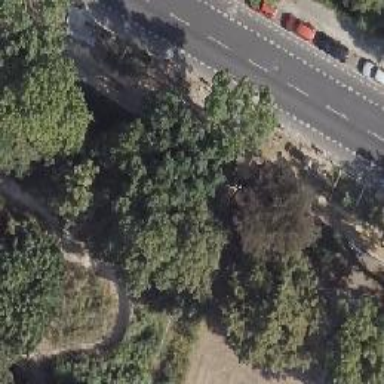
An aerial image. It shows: Footway.